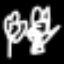
Label: pants